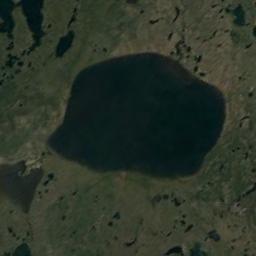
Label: lake